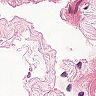
Metastatic tissue present: no